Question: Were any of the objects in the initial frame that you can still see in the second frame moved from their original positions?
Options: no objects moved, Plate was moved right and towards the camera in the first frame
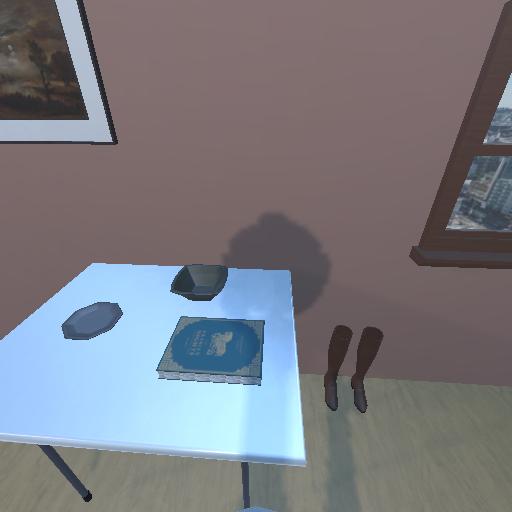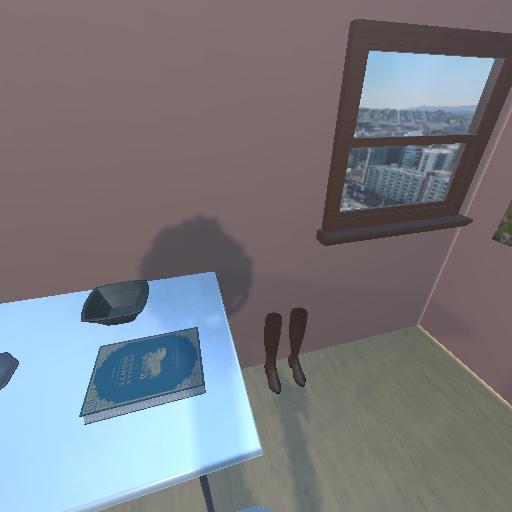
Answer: no objects moved